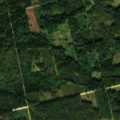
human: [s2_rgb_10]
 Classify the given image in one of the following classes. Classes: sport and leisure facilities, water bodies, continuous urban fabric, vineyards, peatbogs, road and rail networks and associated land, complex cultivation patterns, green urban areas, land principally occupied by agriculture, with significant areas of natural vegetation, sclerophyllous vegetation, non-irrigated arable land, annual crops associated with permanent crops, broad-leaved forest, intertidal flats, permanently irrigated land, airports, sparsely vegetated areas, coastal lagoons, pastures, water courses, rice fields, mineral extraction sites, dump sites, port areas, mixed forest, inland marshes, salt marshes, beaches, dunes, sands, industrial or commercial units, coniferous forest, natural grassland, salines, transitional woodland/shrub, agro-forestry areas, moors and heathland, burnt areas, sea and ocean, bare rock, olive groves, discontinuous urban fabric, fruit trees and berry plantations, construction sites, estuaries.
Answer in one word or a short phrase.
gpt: broad-leaved forest, coniferous forest, mixed forest, transitional woodland/shrub